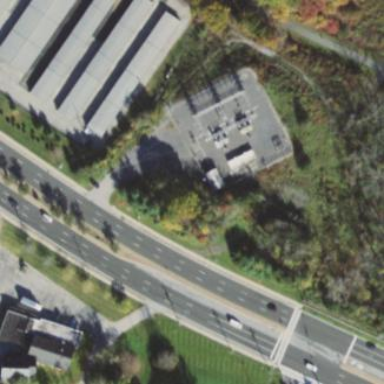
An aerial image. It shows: Transmission-level power substation.